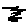
Label: zigzag